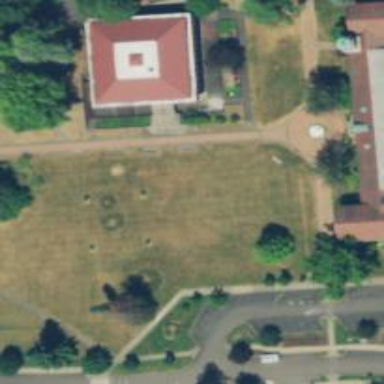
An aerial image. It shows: School.